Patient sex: F
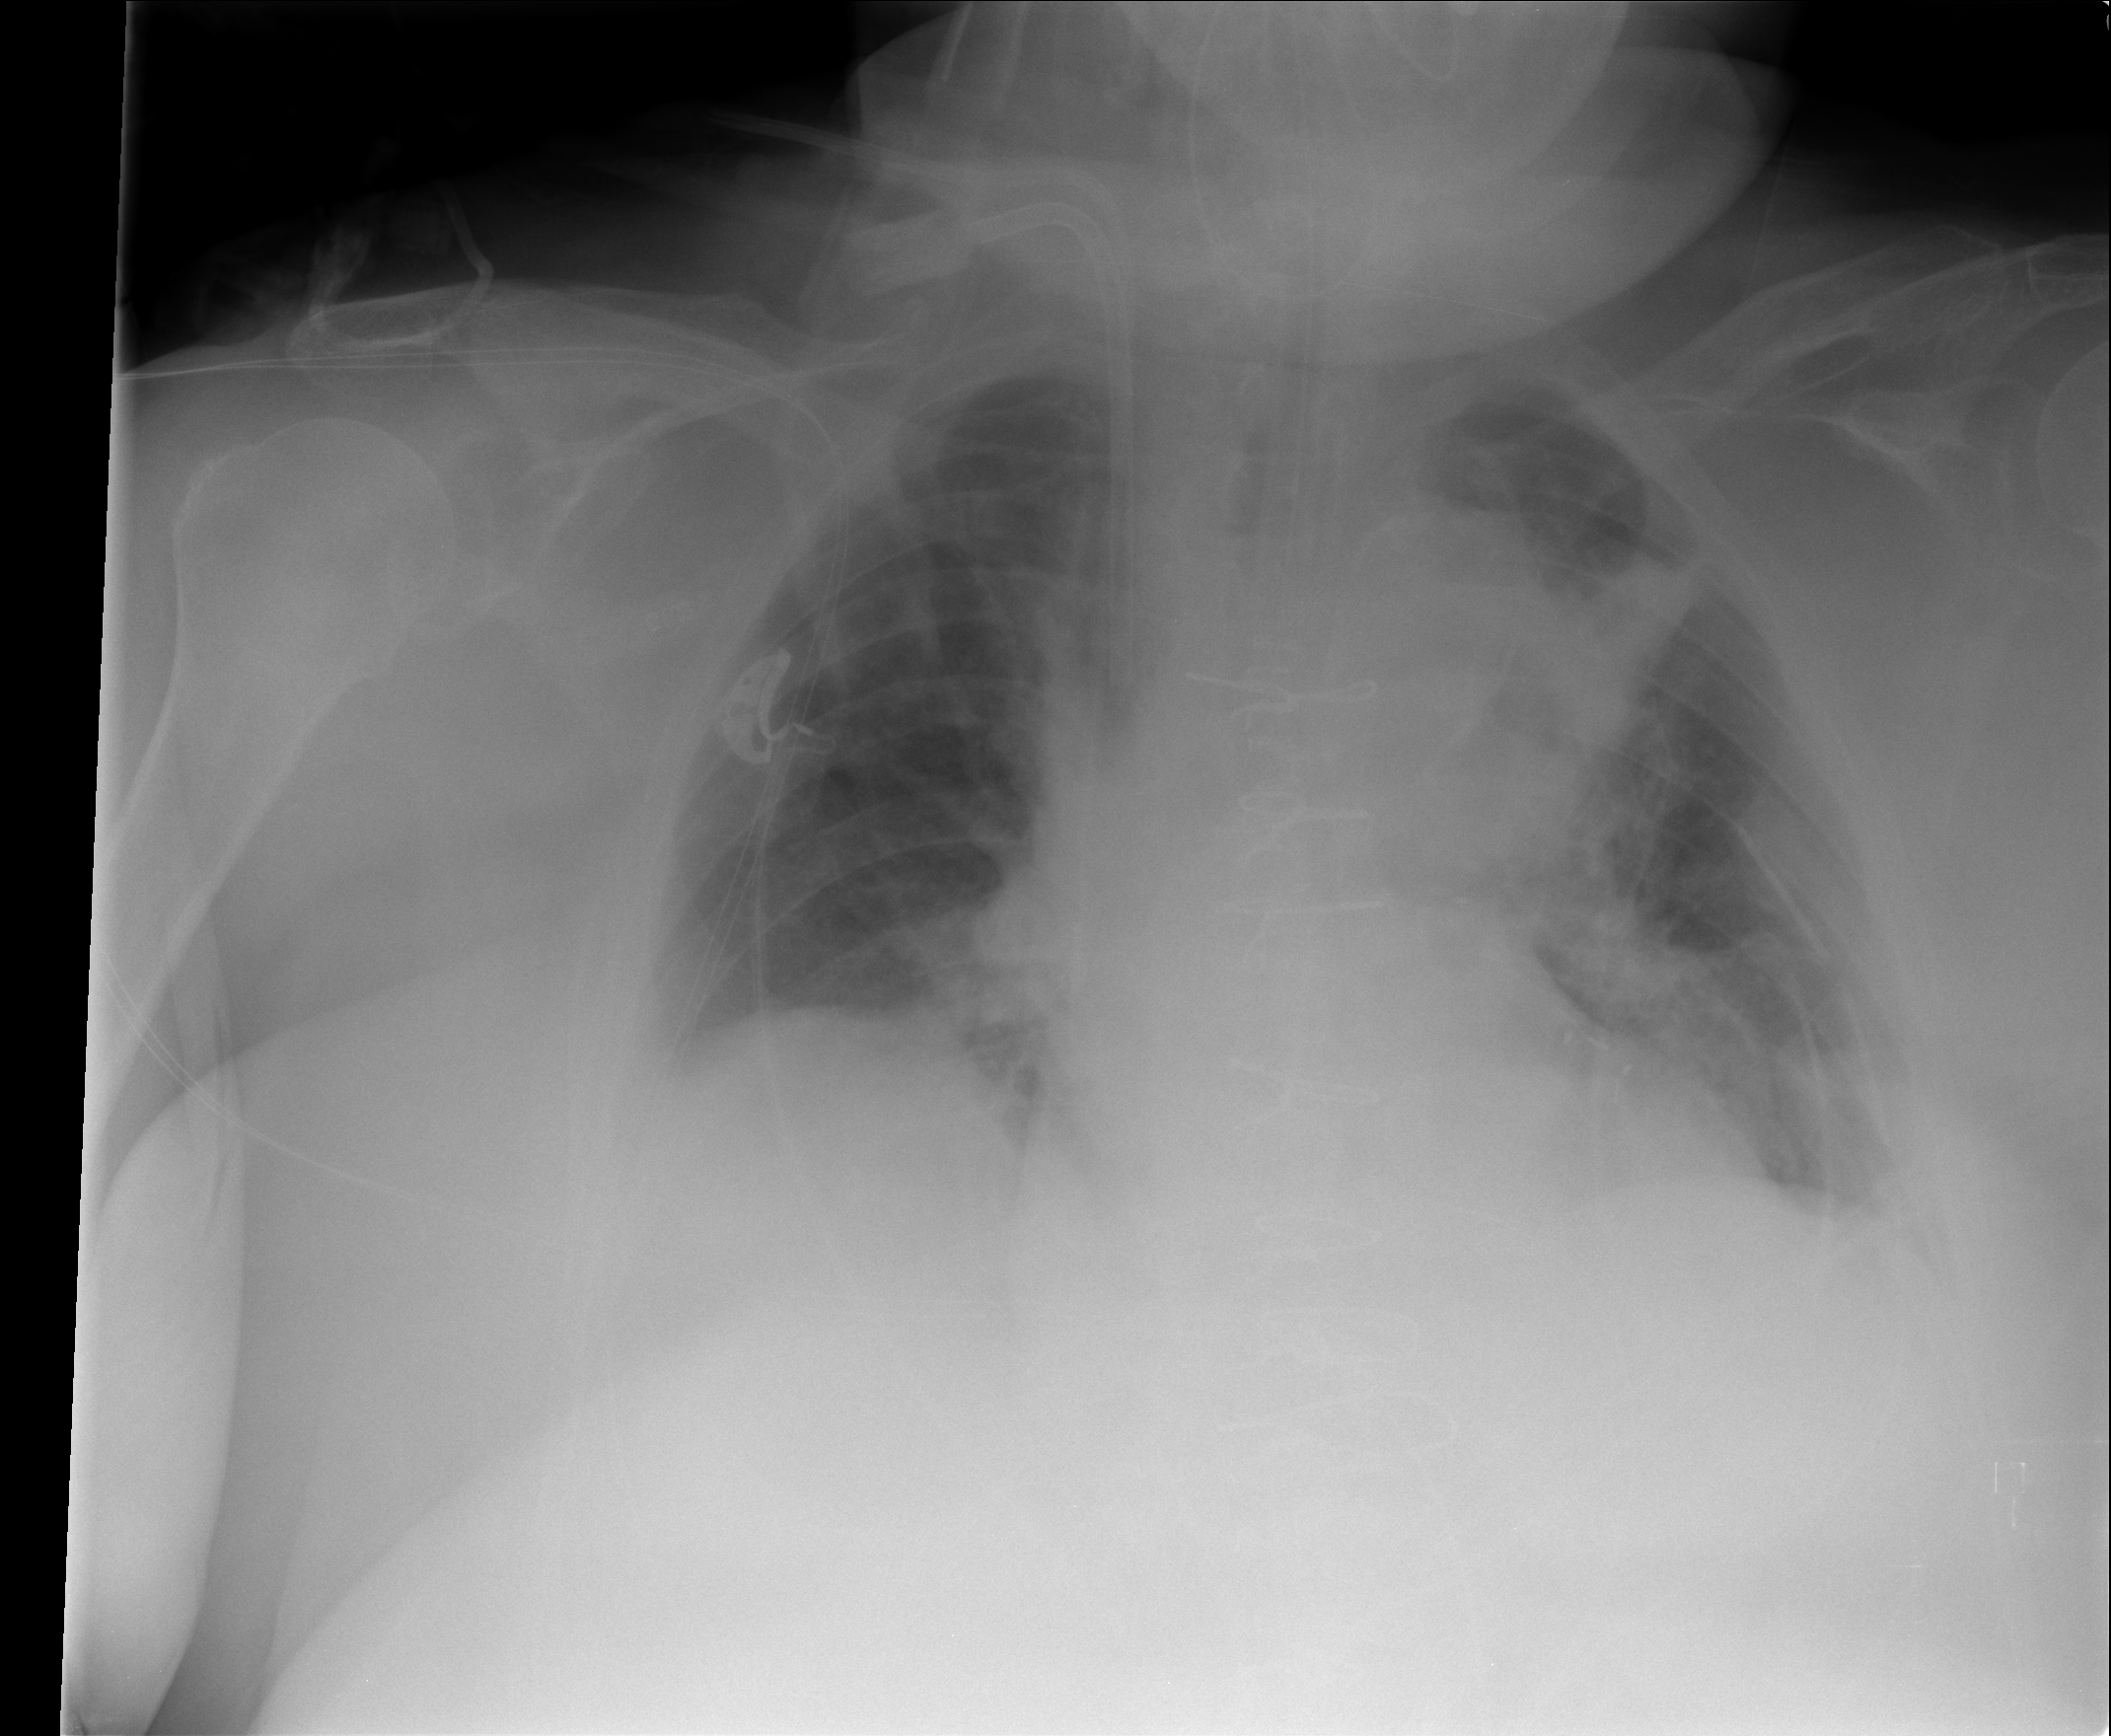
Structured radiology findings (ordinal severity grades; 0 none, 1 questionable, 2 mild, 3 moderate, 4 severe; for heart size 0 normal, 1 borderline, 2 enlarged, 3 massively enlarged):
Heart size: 2
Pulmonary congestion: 2
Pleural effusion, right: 1
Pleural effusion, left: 0
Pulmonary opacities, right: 0
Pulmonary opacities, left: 2
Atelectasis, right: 2
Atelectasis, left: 2